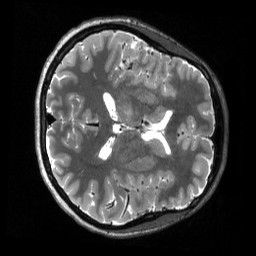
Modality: T2w
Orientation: axial
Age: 28
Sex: female
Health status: healthy
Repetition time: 3.2 s
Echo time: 0.563 s